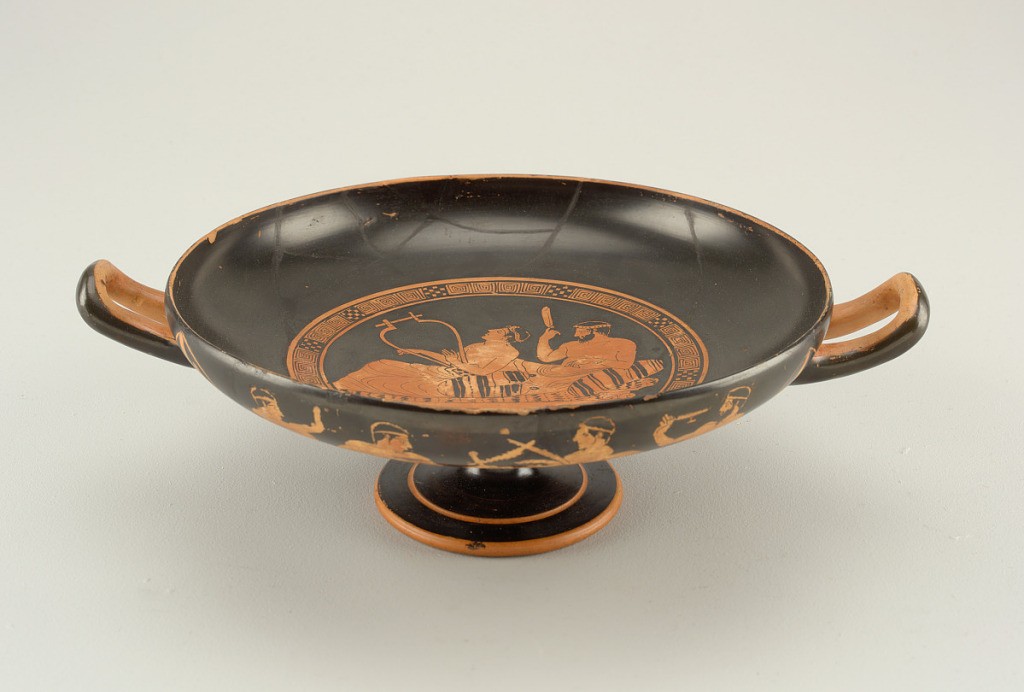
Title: Drinking Vessel with Banqueting Youths
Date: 5th century BC
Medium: red-figured earthenware
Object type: kylix
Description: Shallow circular bowl on pedestal foot; two, squared-loop handles; black ground of Interior with central red-orange decoration showing scene of two youths reclining on couch, one lifting phiale, the other playing a lyre, the scene framed by a circular band of alternating key and checkerboard patterns.   Black ground of bowl exterior with red-orange decoration consisting of palmettes surrounding handles; between handles, on either side, tableaus of reveling youths on couches similar to scene in bowl.